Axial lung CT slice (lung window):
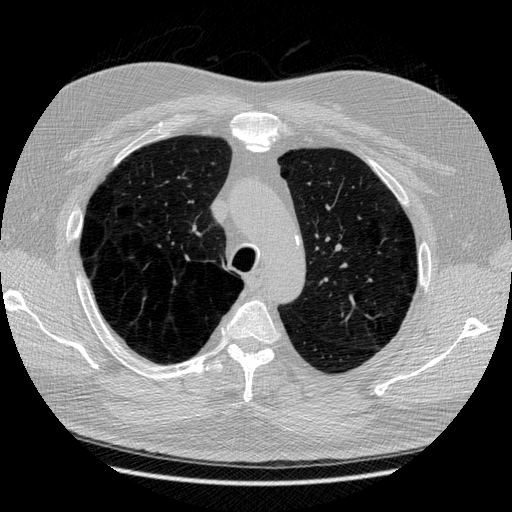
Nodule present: no